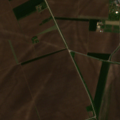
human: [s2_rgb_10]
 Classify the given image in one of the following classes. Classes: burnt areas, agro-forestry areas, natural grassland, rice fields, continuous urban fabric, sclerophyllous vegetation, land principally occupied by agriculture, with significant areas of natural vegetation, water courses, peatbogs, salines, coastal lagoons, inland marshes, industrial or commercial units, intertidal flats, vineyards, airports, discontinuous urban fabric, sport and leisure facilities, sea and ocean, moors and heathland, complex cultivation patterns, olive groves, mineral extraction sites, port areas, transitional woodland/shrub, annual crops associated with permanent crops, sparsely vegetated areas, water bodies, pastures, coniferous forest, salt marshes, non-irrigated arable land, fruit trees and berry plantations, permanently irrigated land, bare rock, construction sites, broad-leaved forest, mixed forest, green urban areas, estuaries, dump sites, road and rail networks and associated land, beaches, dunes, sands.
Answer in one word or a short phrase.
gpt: non-irrigated arable land, complex cultivation patterns